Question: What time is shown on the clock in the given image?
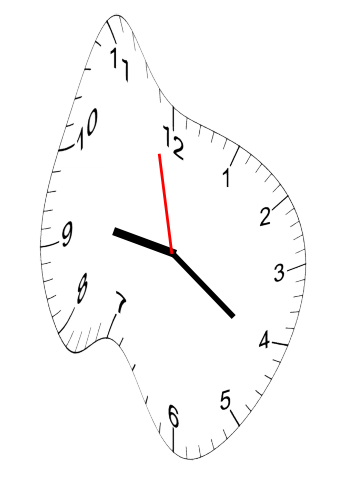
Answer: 09:20:58